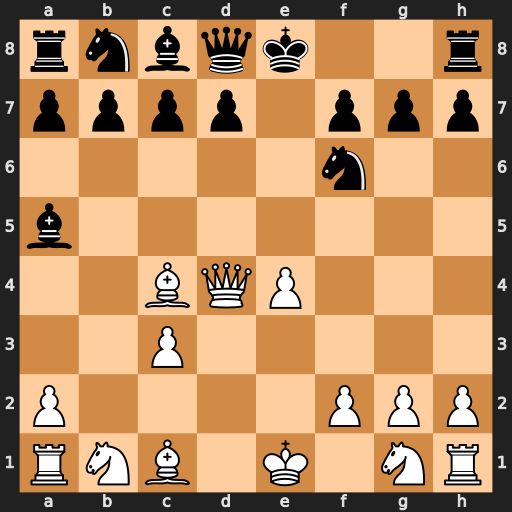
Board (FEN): rnbqk2r/pppp1ppp/5n2/b7/2BQP3/2P5/P4PPP/RNB1K1NR
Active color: w
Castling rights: KQkq
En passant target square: -
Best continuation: Qe5+ Qe7 Qxa5 Qxe4+ Be2